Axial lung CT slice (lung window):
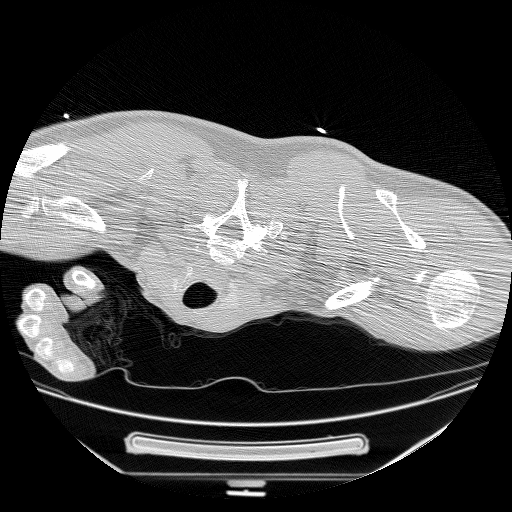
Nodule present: no